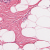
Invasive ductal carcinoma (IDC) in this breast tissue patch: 0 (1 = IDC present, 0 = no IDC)